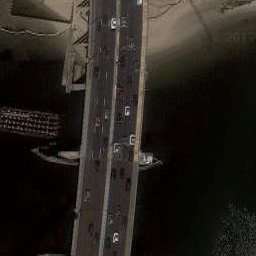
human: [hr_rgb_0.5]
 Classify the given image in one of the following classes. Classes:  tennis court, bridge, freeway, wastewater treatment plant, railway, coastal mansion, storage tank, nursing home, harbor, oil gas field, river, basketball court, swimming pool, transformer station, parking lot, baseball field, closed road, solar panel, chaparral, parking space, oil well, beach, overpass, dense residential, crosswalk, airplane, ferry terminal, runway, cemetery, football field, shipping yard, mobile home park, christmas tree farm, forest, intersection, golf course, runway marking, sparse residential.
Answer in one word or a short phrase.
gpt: bridge